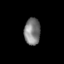
Tissue: skin
Cell type: Fibroblasts
Senescence score: 0.7947
Nuclear area (px): 425
Mean DAPI intensity: 126